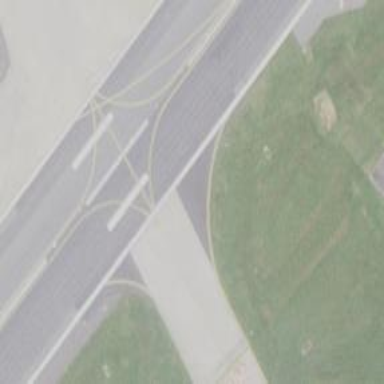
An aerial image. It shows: View of taxiway at the airport.